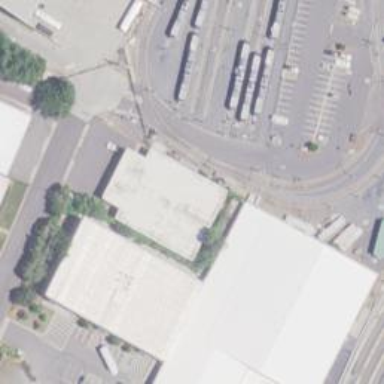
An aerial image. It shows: Light rail service yard with electrified contact lines.